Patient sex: M
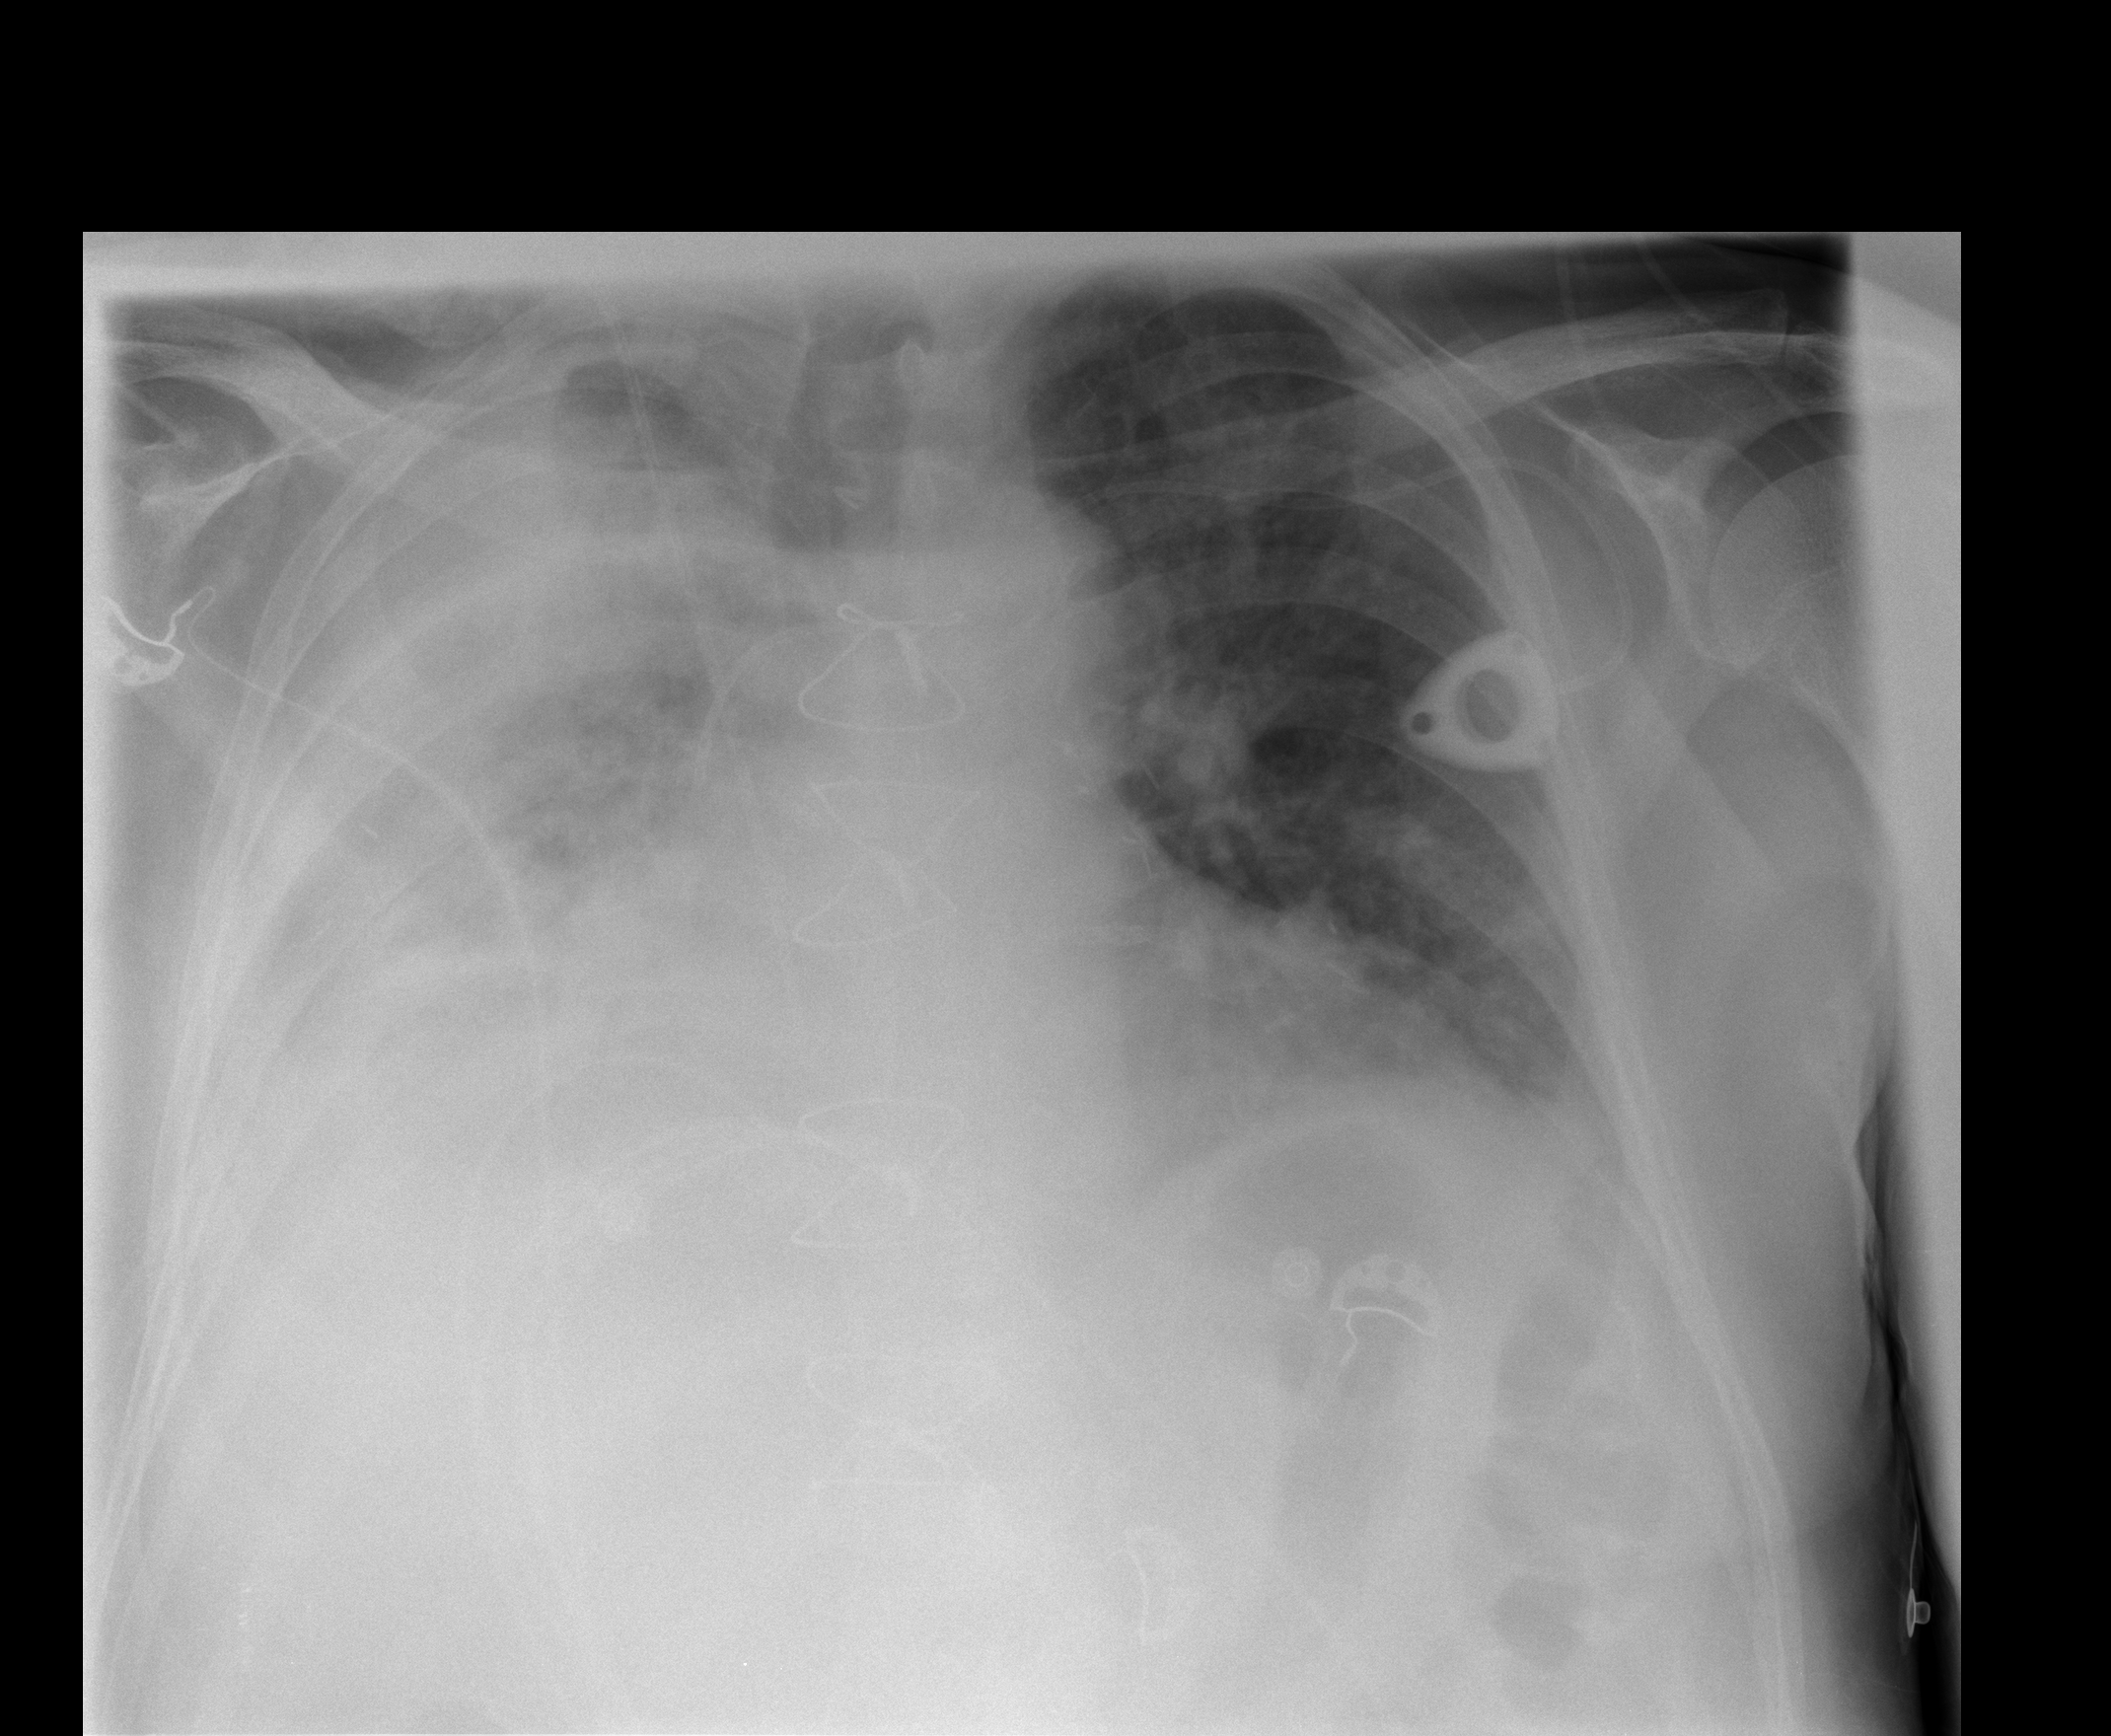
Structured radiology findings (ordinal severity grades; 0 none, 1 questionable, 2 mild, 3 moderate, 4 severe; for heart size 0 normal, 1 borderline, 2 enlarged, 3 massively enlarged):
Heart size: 0
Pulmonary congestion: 3
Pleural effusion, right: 2
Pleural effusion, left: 2
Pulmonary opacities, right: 4
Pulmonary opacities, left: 2
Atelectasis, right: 3
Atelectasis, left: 2